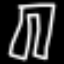
Label: pants